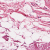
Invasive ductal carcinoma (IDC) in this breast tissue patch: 0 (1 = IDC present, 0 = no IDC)